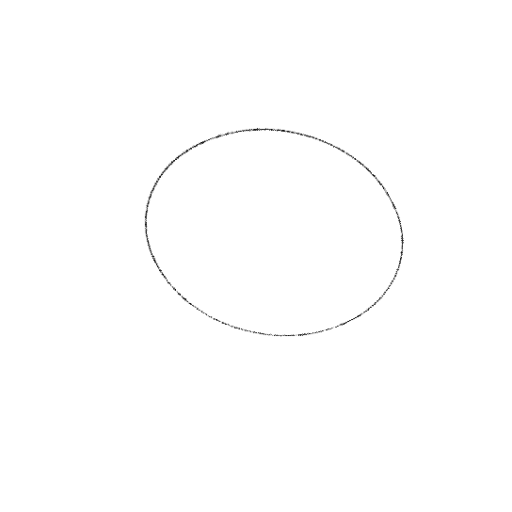
Crossing number: 0